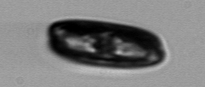
Label: Ephemera